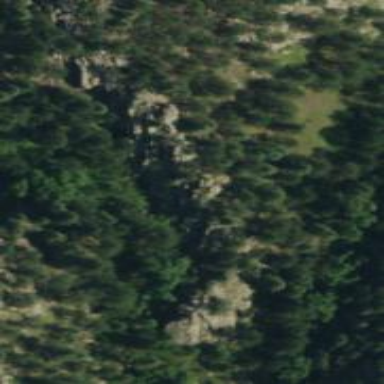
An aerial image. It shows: Natural cliff.